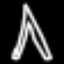
Label: The Eiffel Tower